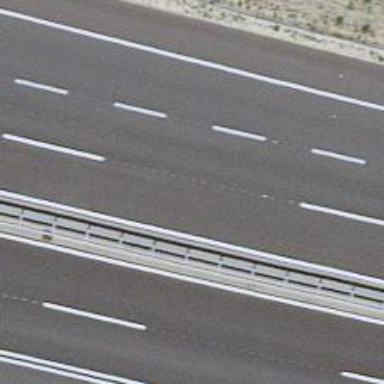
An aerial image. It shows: Asphalt motorway.